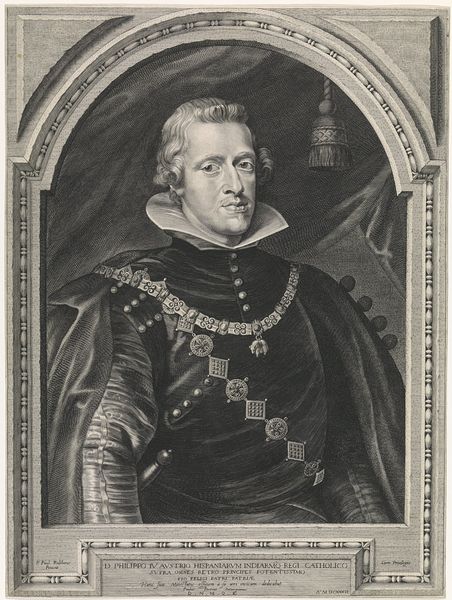
Titel: Portret van Filips IV
Künstler: Paulus Pontius
Standort: Amsterdam
Institution: Rijksmuseum
Schlagwörter: arch, curtain, fringe, king, sword, white, black, collar, dark, face, grey, hair, nose, portrait, man, ear, tower, armor, drapes, eyes, metal, noble, sash, spain, light, frame, shadow, chin, buttons, curls, necklace, bright, duke, cape, shiny, engraving, england, lips, pale, button, sleeves, medallion, rahmen, catholic, emblem, chain, umhang, medals, tassel, aristocrat, kette, nobleman, wealth, medallions, details, sowrd, badge, sir, decorations, phillip, finery, philippo, medel, pull-cord, phillipo, monseur, frontpiece